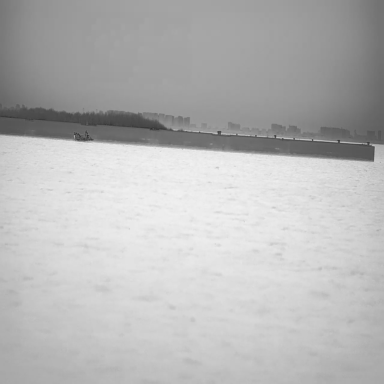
There is a bulk_carrier in the infrared image.